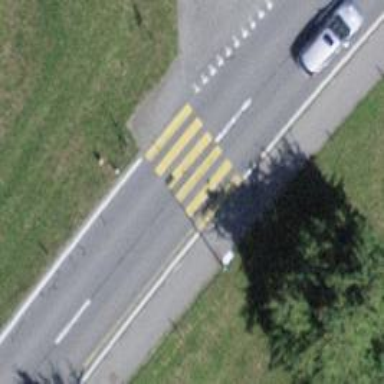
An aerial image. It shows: Uncontrolled zebra crossing with zebra markings.